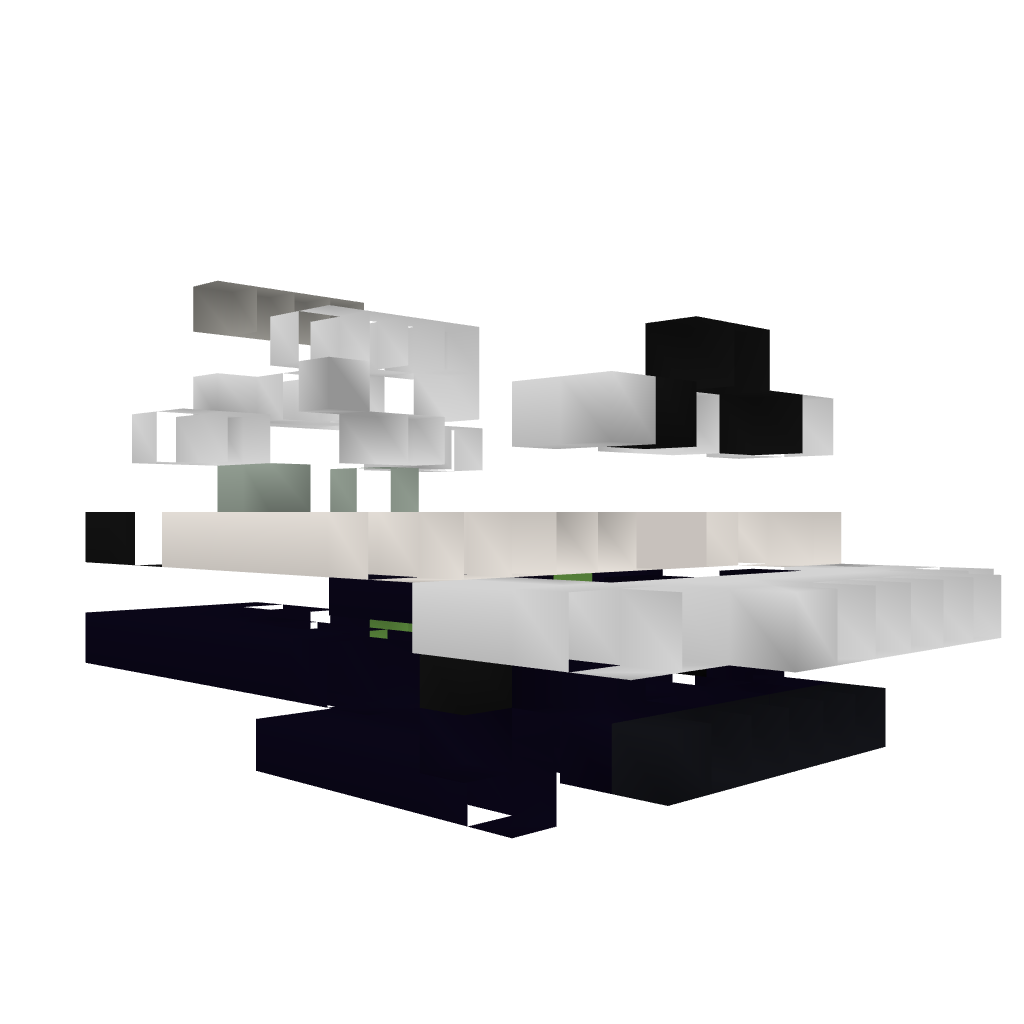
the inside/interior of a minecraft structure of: Ultimate TNT Cannon V. 1